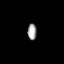
Tissue: prostate
Cell type: T cells
Senescence score: 0.7776
Nuclear area (px): 143
Mean DAPI intensity: 162.301